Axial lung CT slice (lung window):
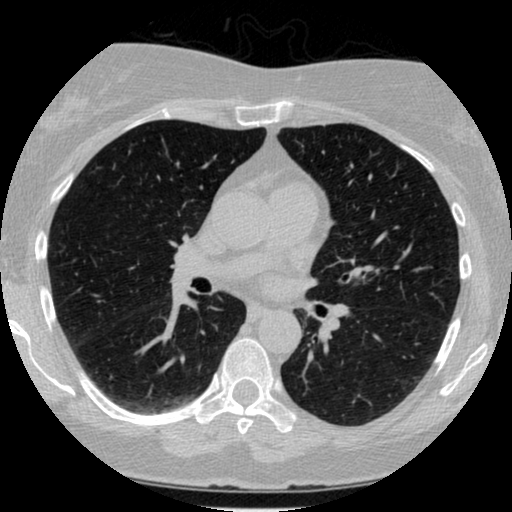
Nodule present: no